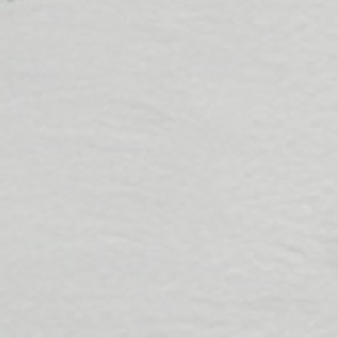
Label: other